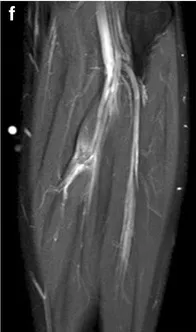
At 3 months follow-up showing a reduction in size of the malformation.
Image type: radiology (mri)